Chest X-ray. View position: AP
Patient age: 18
Patient sex: M
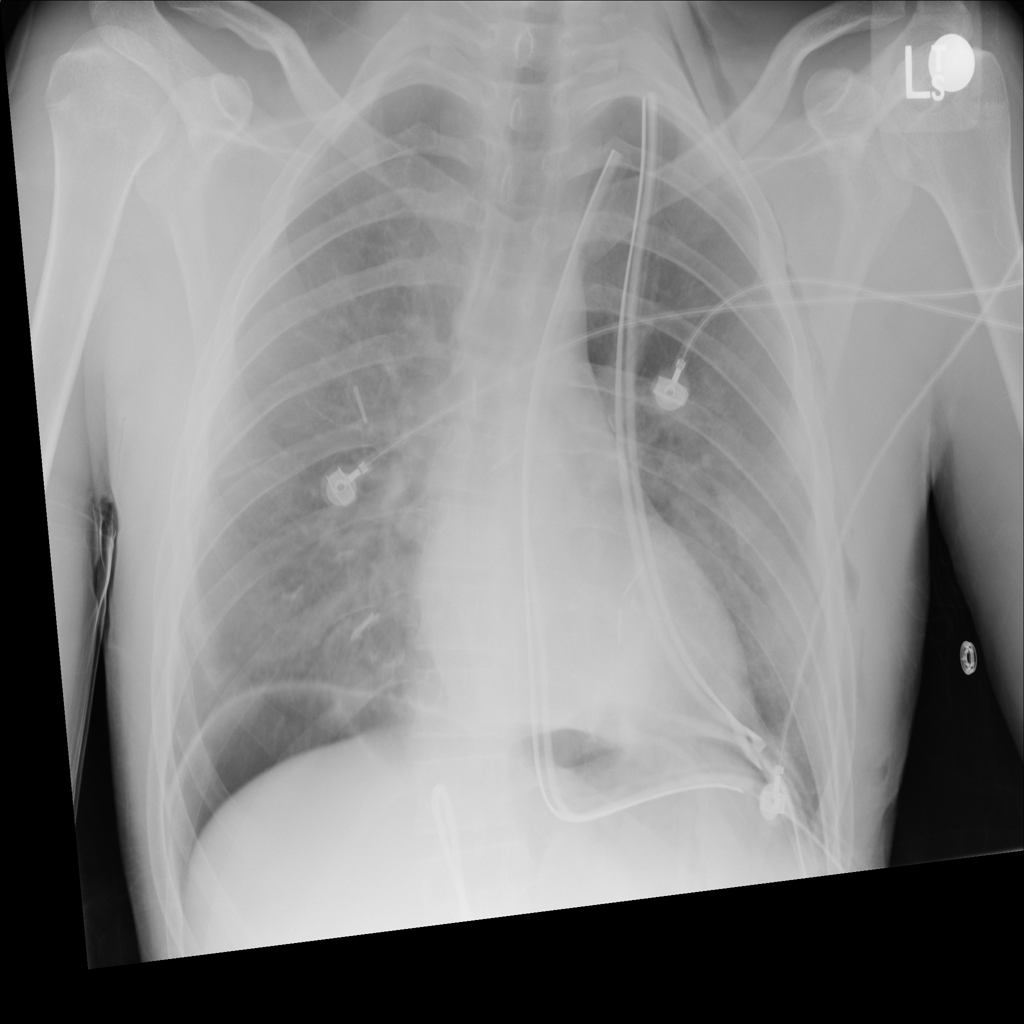
Finding: Pneumothorax